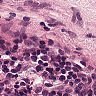
Metastatic tissue present: no